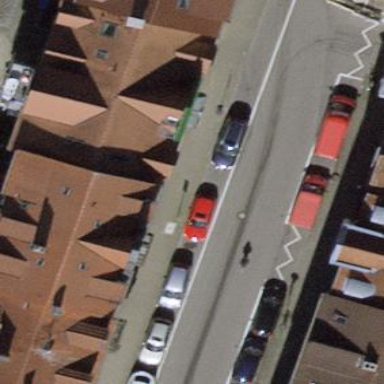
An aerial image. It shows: Terrace building.